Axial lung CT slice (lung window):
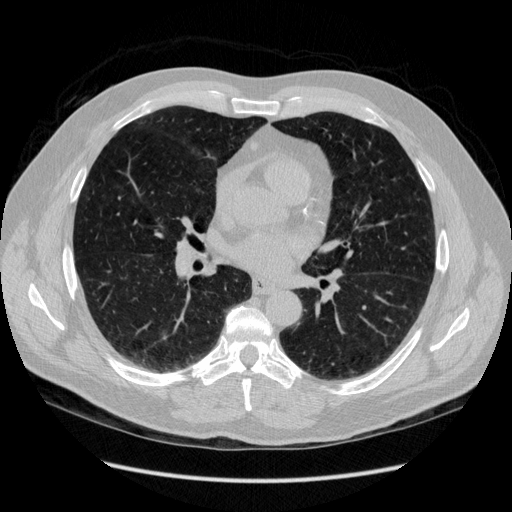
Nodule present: no